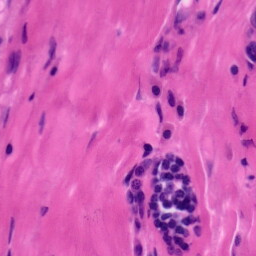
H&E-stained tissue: Tonsil